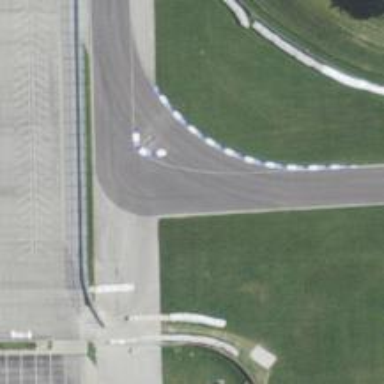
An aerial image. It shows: Motor sport raceway with asphalt surface.